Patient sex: M
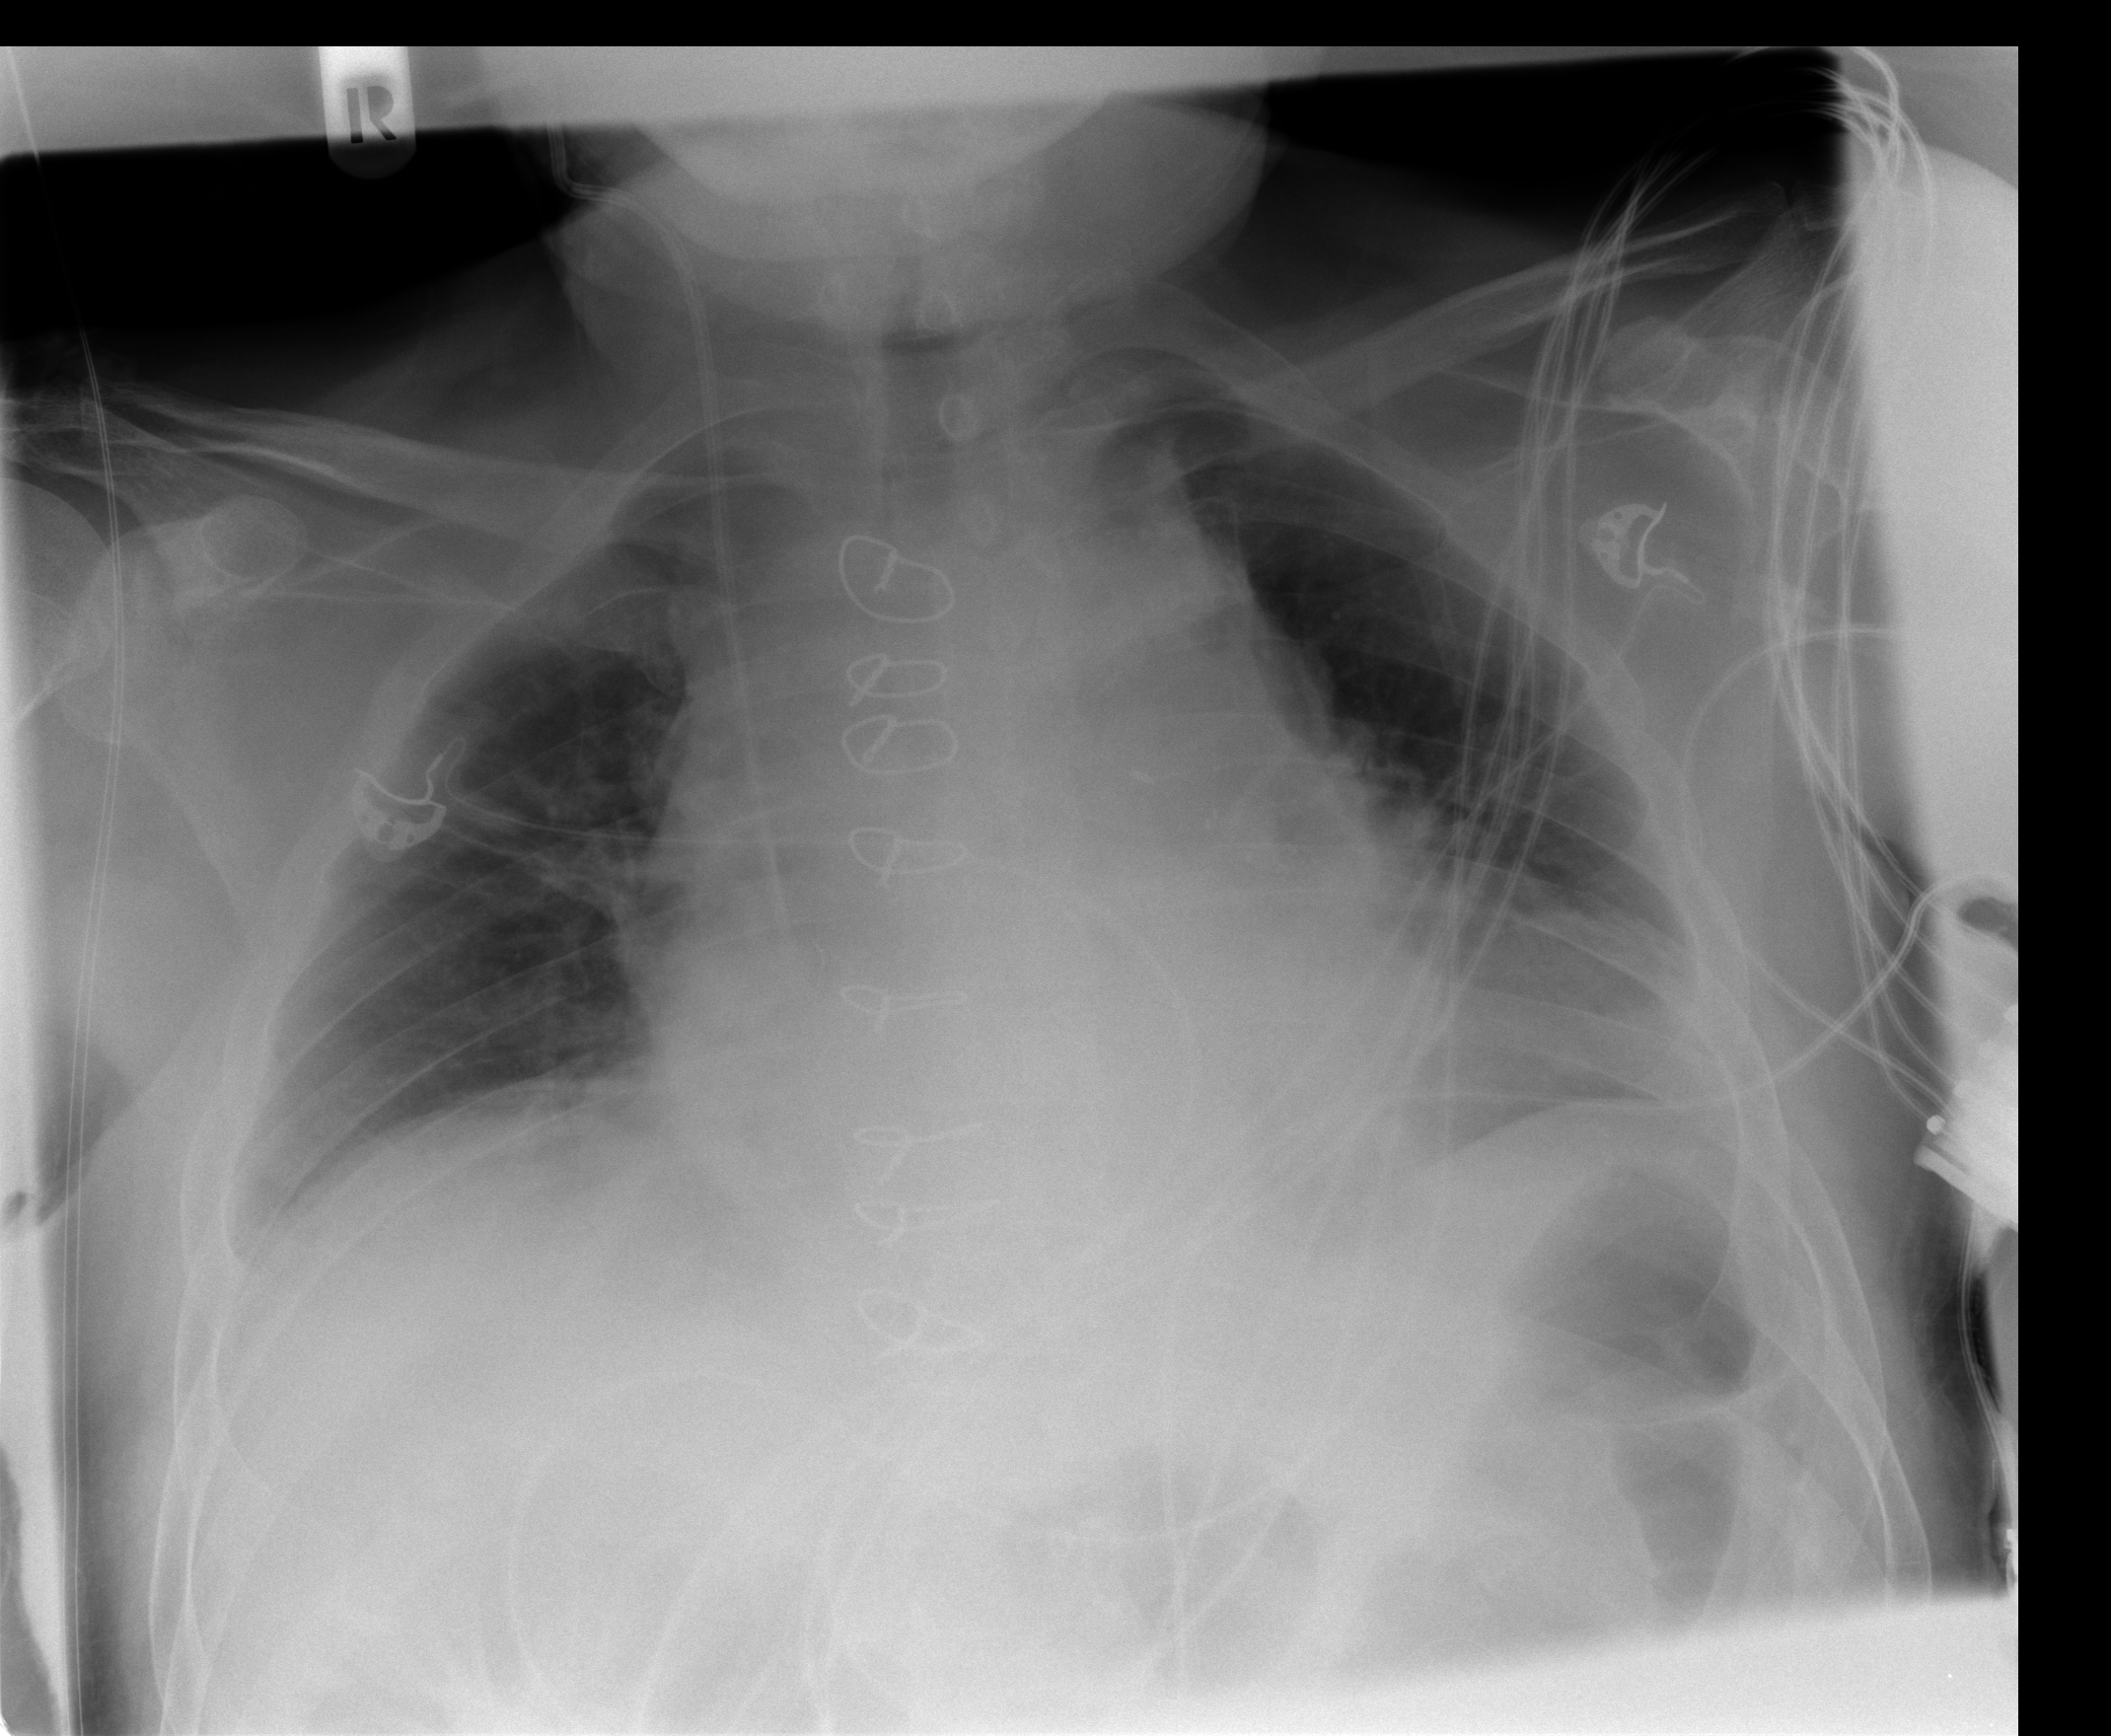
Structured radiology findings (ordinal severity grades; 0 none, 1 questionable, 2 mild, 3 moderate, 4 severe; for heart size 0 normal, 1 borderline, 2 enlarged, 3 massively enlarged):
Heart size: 2
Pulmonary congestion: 1
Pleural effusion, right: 1
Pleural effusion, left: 1
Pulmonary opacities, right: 0
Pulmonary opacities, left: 0
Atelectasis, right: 2
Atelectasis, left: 2